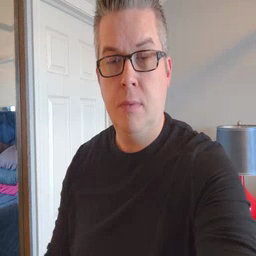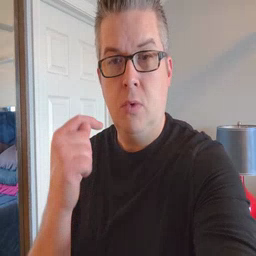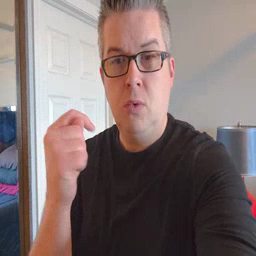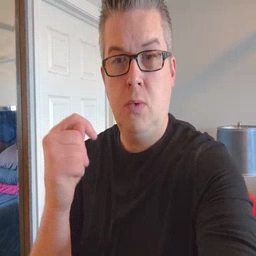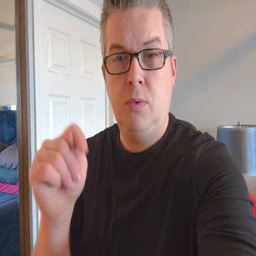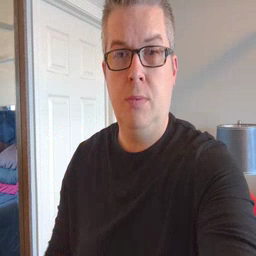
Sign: toy